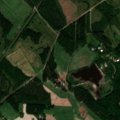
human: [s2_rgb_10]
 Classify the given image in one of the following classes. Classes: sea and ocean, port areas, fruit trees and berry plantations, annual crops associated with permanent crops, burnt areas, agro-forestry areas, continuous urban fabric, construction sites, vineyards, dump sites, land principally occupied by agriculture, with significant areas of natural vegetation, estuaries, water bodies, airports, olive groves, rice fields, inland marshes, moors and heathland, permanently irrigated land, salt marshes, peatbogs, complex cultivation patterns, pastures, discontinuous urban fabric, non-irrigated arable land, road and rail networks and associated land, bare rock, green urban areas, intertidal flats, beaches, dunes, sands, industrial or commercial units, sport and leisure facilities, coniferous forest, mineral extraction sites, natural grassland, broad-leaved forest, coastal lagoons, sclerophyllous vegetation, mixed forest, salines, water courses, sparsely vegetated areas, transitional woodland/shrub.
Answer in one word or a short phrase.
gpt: non-irrigated arable land, broad-leaved forest, mixed forest